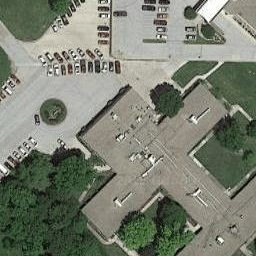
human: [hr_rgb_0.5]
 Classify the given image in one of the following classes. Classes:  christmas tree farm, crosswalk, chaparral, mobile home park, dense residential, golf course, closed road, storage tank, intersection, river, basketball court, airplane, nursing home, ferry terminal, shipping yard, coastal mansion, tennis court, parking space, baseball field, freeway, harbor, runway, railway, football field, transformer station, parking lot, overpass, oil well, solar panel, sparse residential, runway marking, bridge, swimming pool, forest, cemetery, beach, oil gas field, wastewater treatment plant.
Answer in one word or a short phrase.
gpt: nursing home